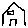
Label: house